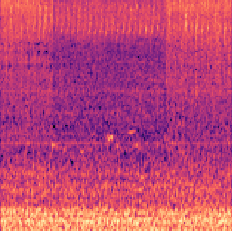
Sound class: Helicopter